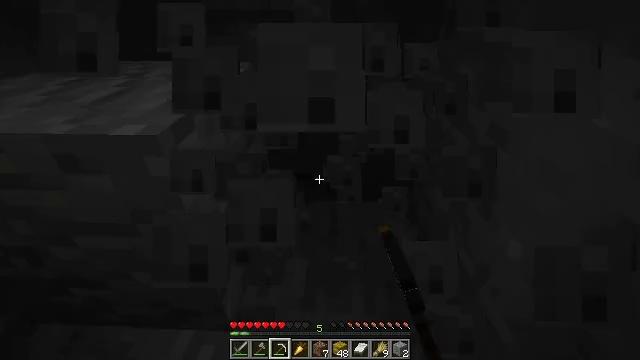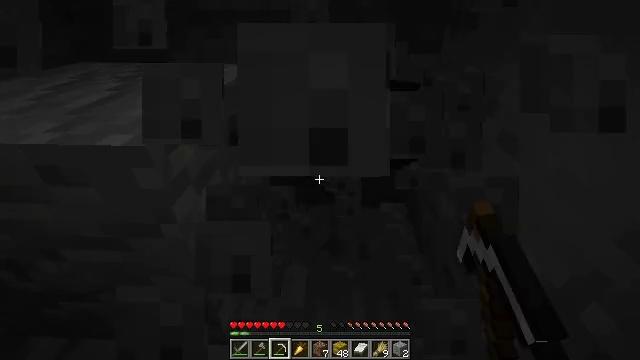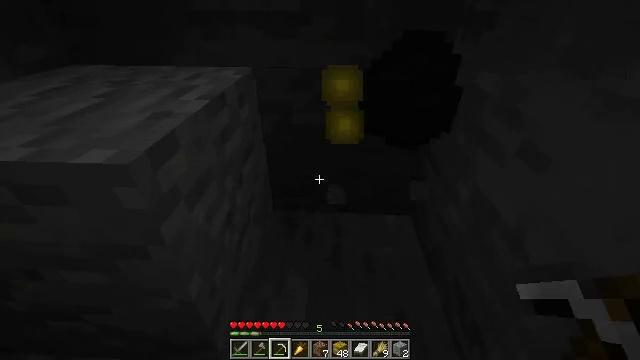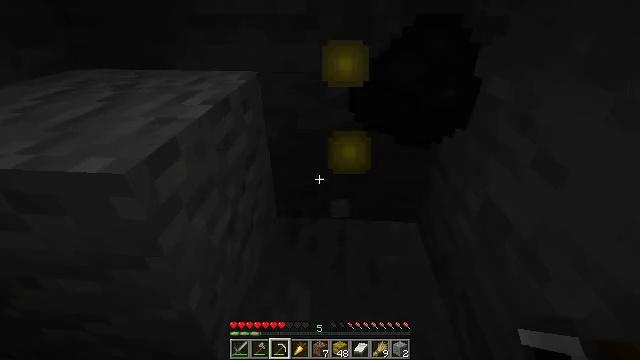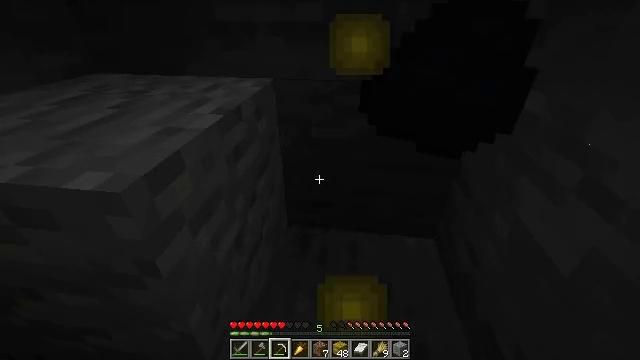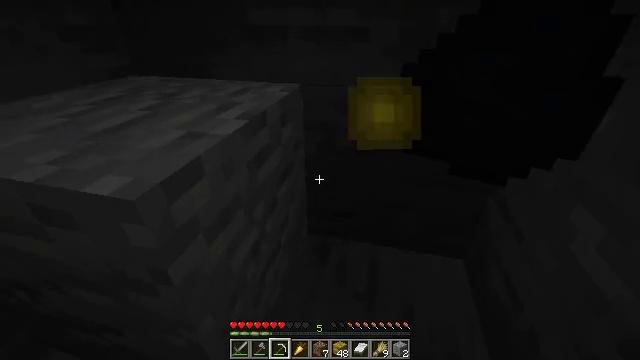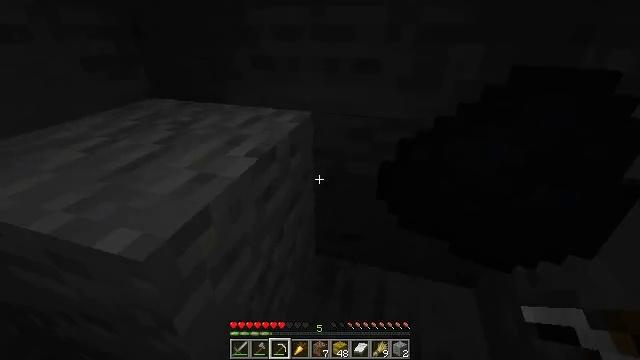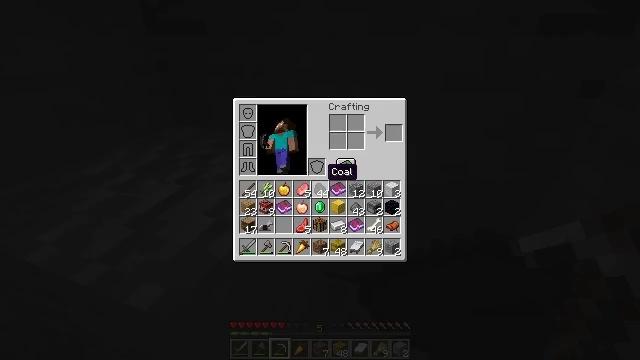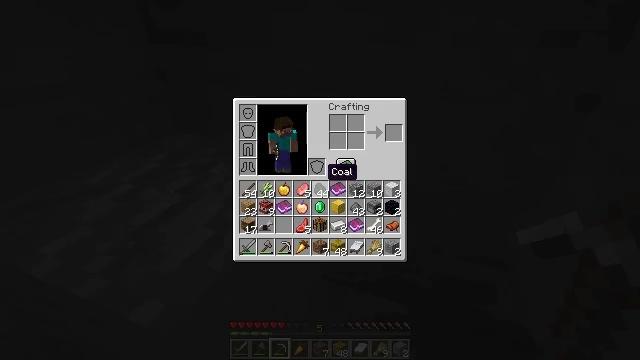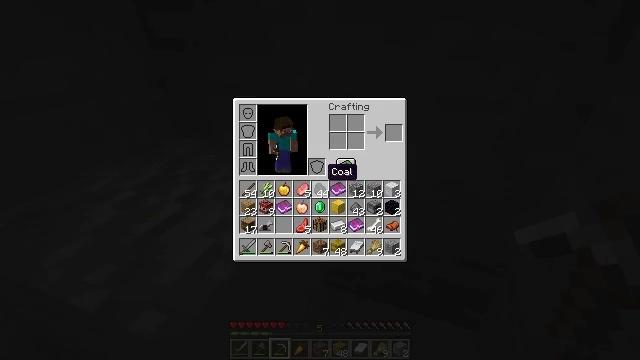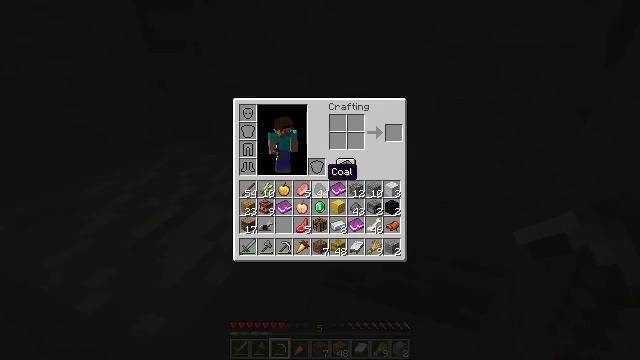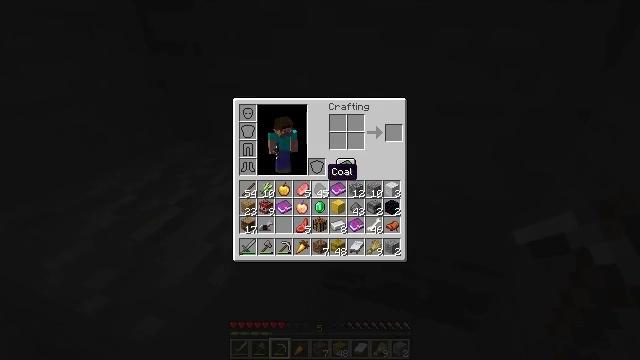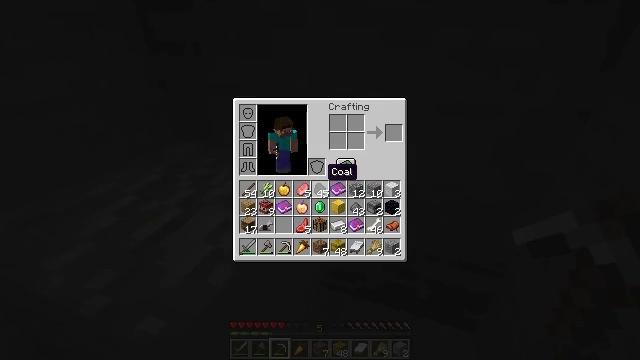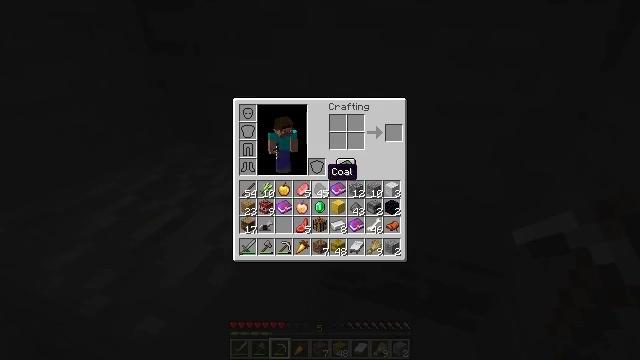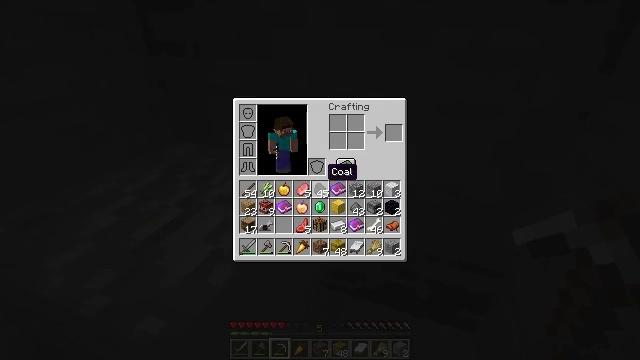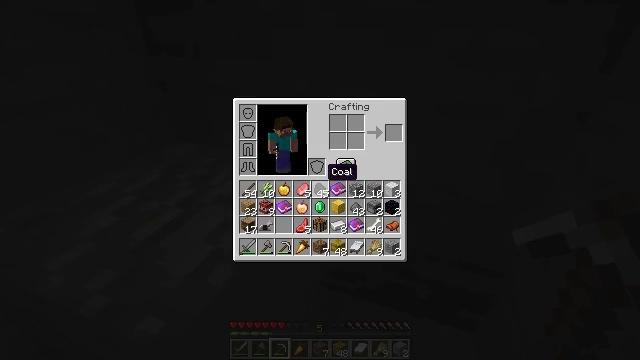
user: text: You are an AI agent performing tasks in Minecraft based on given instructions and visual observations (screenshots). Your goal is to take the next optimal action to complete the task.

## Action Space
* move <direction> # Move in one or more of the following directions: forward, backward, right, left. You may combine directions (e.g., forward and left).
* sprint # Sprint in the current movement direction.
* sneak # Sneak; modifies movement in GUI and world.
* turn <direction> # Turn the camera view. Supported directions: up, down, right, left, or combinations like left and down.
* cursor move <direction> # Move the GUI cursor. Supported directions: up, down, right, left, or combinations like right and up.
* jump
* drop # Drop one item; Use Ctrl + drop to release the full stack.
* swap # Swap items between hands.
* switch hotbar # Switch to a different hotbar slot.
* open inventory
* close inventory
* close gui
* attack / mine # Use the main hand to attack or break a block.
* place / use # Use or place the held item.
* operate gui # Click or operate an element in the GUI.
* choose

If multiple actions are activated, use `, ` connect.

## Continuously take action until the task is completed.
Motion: motion action
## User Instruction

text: Gather sugar cane for crafting.
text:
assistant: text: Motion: move forward, sneak
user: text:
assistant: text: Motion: move forward, sneak
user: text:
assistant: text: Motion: move forward, sneak, turn left
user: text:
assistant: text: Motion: move forward, sneak, turn left
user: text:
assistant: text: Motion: move forward, turn left
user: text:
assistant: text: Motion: turn left and up
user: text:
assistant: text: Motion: turn left, open inventory
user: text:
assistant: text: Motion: open inventory
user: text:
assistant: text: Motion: no_op
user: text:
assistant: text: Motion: no_op
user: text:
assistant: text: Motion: no_op
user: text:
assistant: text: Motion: no_op
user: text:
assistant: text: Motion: no_op
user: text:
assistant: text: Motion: no_op
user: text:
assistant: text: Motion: no_op
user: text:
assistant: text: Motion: no_op
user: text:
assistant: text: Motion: cursor move right and up
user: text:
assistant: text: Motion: cursor move right and up
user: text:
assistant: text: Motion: no_op
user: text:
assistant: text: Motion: no_op
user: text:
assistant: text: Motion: no_op
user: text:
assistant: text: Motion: close inventory
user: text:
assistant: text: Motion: turn left and down, close inventory
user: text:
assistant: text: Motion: turn left and down, close inventory
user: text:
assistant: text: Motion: move left, turn left
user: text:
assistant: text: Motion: move forward and move left, turn left and up
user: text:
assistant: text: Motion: move forward and move left, turn left and up
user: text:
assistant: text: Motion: move forward and move left, turn left and up
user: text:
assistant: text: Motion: move forward and move left, turn left and up
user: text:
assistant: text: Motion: move forward